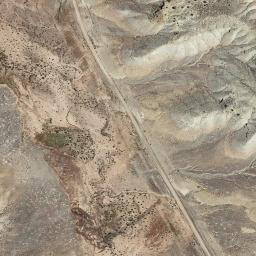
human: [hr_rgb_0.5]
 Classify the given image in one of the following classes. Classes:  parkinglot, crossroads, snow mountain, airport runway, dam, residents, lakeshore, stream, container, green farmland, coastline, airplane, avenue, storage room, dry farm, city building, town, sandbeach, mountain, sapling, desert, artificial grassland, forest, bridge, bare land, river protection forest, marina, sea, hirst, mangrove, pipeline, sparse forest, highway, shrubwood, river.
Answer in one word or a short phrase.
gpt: mountain